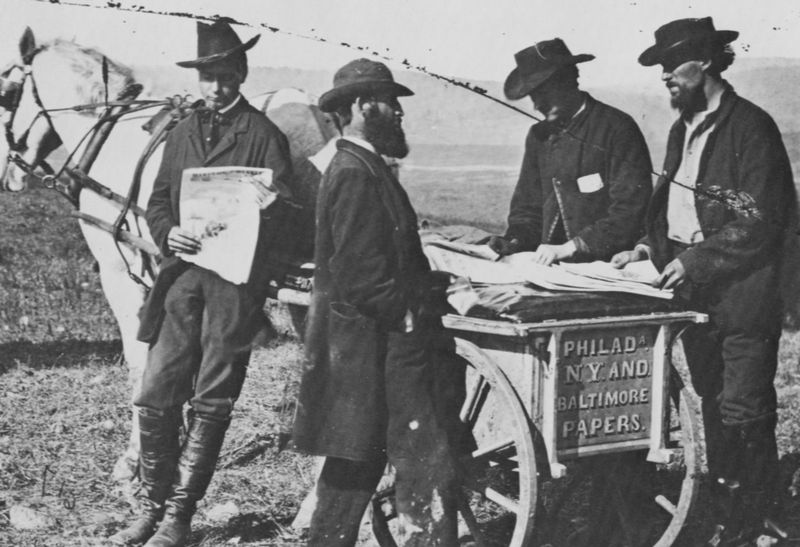
Titel: Ein willkommener Gast
Künstler: Mathew B. Brady
Schlagwörter: mann, meer, schatten, weiß, landschaft, menschen, hut, hüte, mund, männer, nase, ohr, schwarz, gras, rasen, tier, wiese, gespräch, anzug, anzüge, bart, bärte, hemd, jacke, kragen, feld, felder, boden, land, auge, mantel, stehend, handel, karren, pferd, räder, zügel, schrift, papier, unterhaltung, amerika, kutsche, rad, wagen, hat, men, white, black, group, talking, lesen, print, junge, steppe, foto, fotografie, vier, schild, verkauf, verkäufer, zettel, schwarzweiß, zeitung, verkaufsstand, stiefel, schimmel, photo, hills, halfter, zaum, male, plan, suit, usa, america, grass, paper, black and white, shadow, coats, hats, beard, boots, riß, faces, scheuklappen, papers, suits, reading, sunlight, newspaper, jahrhundert, cart, plam, juden, animal, american, horse, fingers, besprechung, cowboys, western, work, zeitungen, humans, oto, baltimore, photograph, wheel, halter, speichenrad, philadelphia, wheels, historic, schwaarz, leather, beards, new york, selling, rein, amish, 19., zeitungsverkäufer, news, waggon, ny, damage, zeitungsverkauf, harness, altimore, newspapers, four men, wagen mit 4männern, 흑백 사진이다., 마차, 모자 등을 보아 서부 개척시대의 사진 같다., 수염이 난 사람이 두명, 수염이 없는 사람이 두명이다., 신문을 판매하는 사람이 있는 것 같다., traveling salesman, photokarren